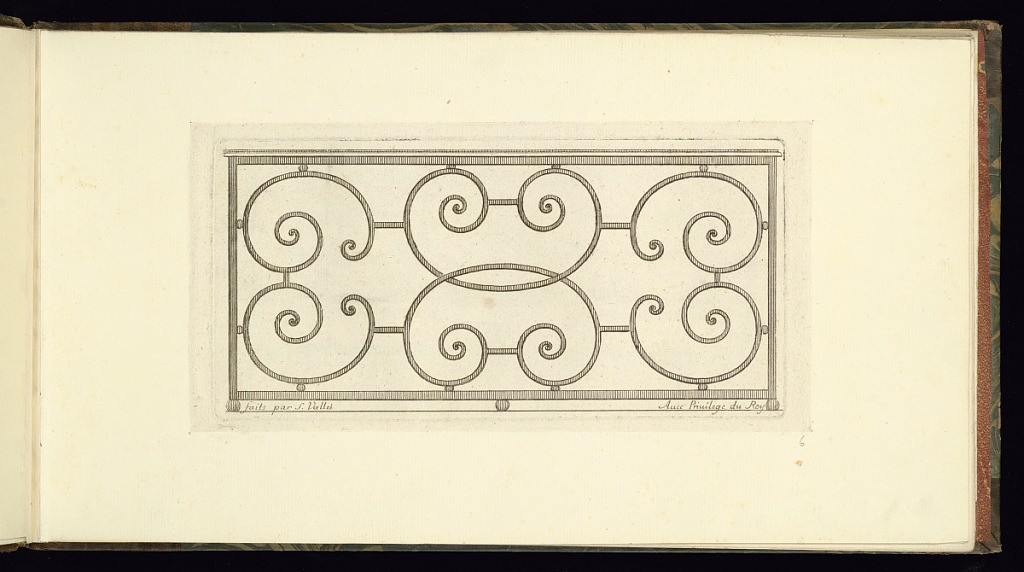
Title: Balcony Rail (Balustrade) Design
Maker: S. Vallée, French, 18th century
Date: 18th century
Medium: Etching and engraving on paper
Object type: Print
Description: Design for a wrought-iron ornamental balcony rail (balustrade) featuring scrolling bands. The plate is signed.